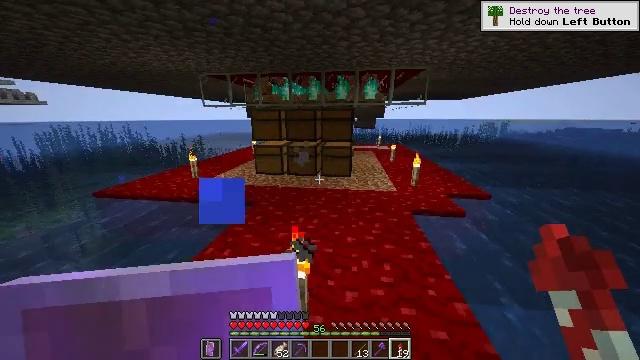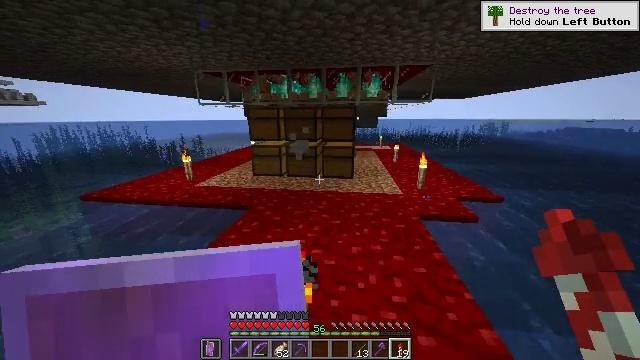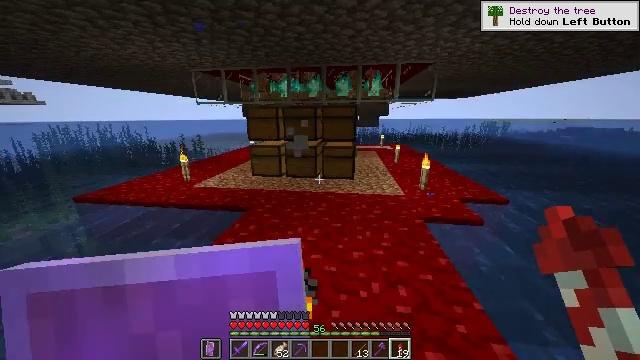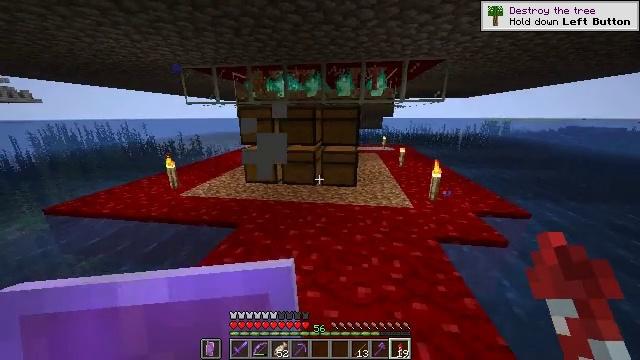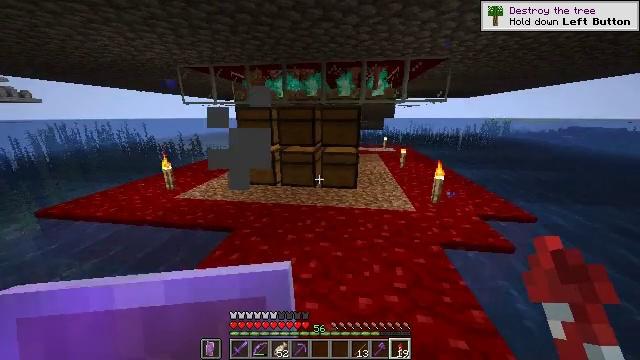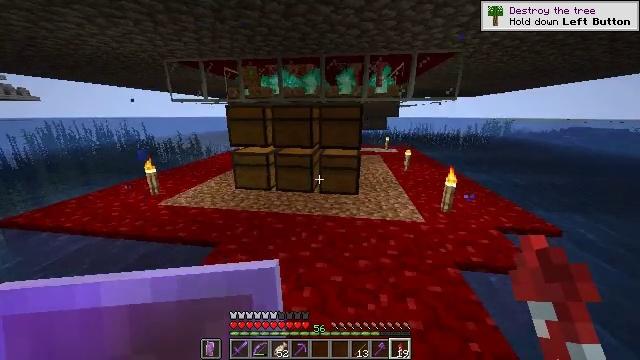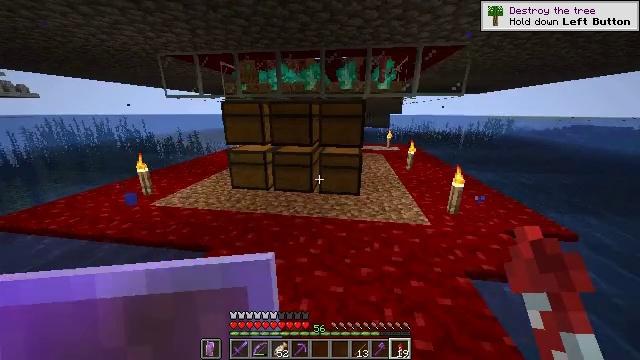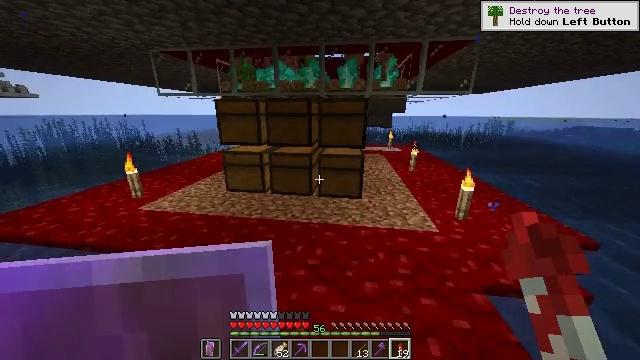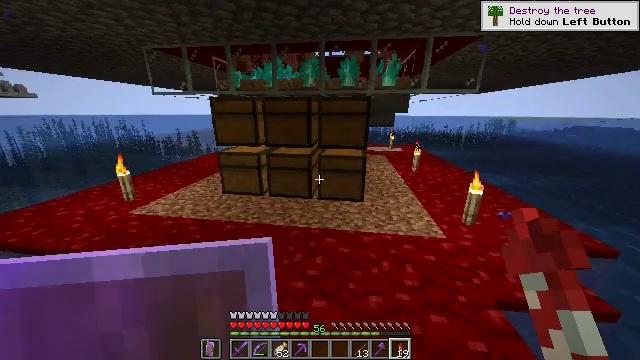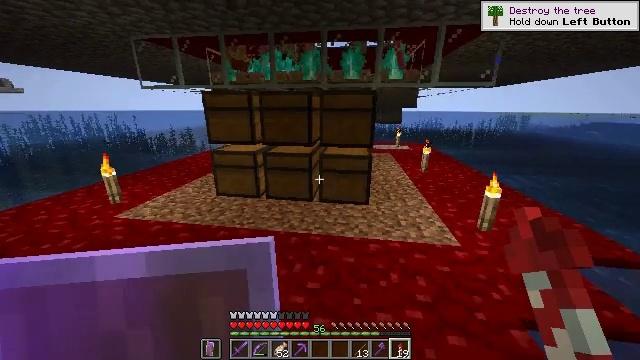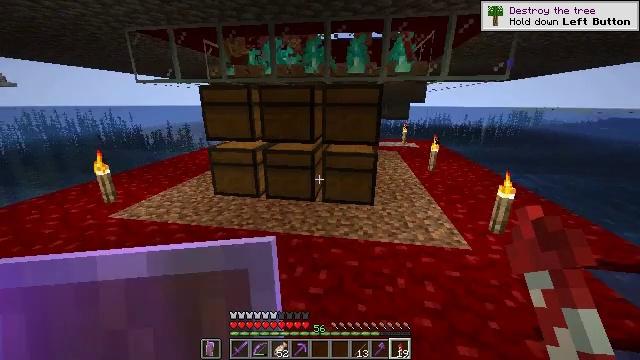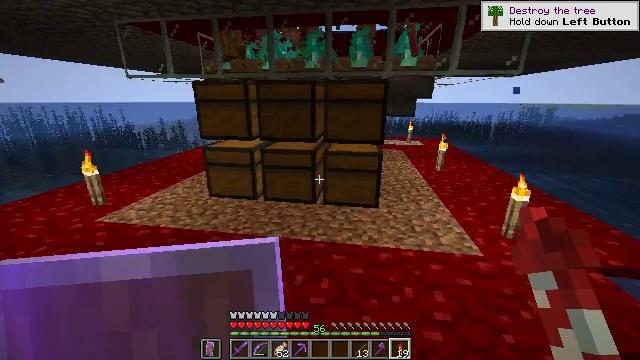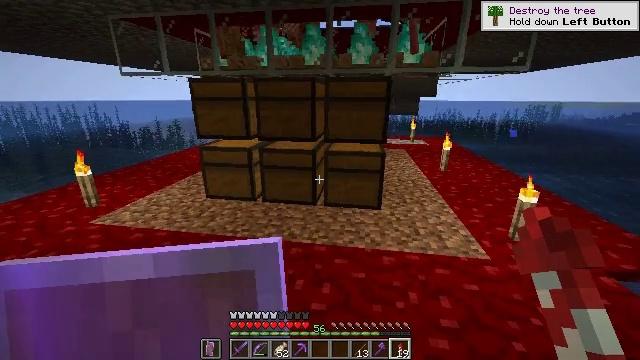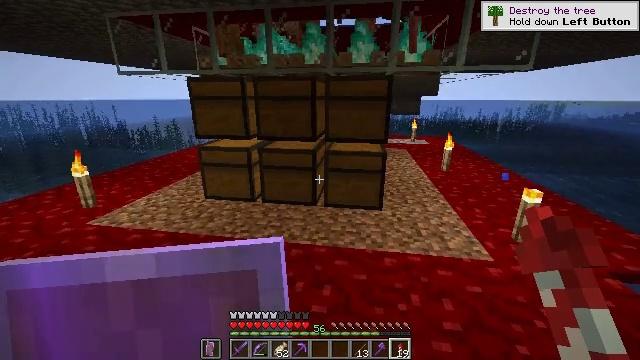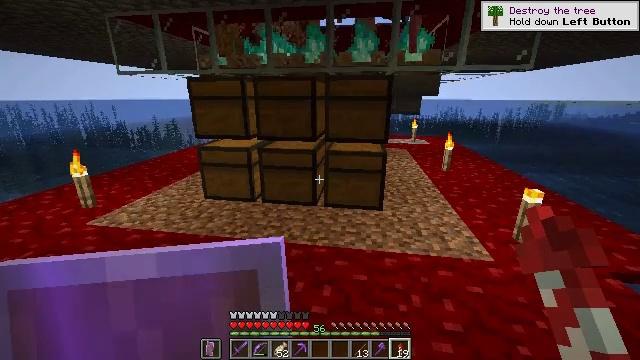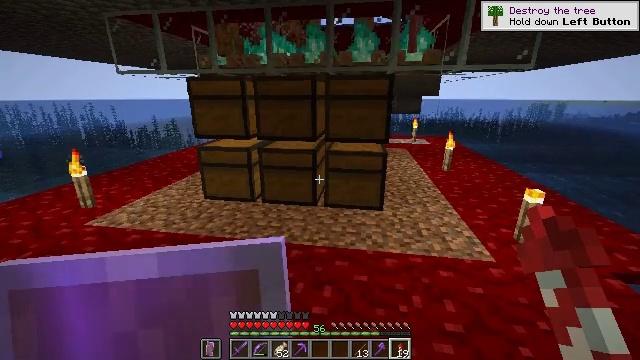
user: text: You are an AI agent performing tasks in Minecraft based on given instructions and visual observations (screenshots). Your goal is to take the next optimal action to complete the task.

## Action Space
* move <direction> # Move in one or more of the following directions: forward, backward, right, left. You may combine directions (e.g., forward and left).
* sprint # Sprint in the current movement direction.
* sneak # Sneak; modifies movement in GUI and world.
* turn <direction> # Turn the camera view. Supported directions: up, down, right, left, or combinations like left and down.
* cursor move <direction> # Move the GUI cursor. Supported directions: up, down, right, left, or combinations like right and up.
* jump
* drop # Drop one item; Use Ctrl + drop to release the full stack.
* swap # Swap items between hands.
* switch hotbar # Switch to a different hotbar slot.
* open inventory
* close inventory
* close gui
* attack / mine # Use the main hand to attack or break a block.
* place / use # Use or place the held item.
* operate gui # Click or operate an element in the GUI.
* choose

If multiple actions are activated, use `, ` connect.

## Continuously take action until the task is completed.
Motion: motion action
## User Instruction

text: Open the crafting table to make paper.
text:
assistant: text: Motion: move forward, sprint
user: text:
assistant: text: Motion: move forward, sprint
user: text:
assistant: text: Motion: move forward, sprint
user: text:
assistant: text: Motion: move forward, sprint
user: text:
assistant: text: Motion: move forward, sprint
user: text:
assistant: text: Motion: move forward, sprint
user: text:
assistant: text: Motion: move forward, sprint
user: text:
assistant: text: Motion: no_op
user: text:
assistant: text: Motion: no_op
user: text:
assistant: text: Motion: no_op
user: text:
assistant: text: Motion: no_op
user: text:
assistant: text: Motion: no_op
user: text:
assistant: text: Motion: no_op
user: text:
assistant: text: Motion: no_op
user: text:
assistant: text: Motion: no_op
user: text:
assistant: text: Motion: no_op
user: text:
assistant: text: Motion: no_op
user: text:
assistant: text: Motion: no_op
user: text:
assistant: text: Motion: no_op
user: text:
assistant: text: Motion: no_op
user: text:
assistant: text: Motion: no_op
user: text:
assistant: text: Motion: no_op
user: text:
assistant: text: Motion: no_op
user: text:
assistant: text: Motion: no_op
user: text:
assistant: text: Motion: no_op
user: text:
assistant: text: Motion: no_op
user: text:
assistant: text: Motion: no_op
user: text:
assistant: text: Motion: no_op
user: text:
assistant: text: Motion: no_op
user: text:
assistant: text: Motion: no_op